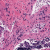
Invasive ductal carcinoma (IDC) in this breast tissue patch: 0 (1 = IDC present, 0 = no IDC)